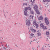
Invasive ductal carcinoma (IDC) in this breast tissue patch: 0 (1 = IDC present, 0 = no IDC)